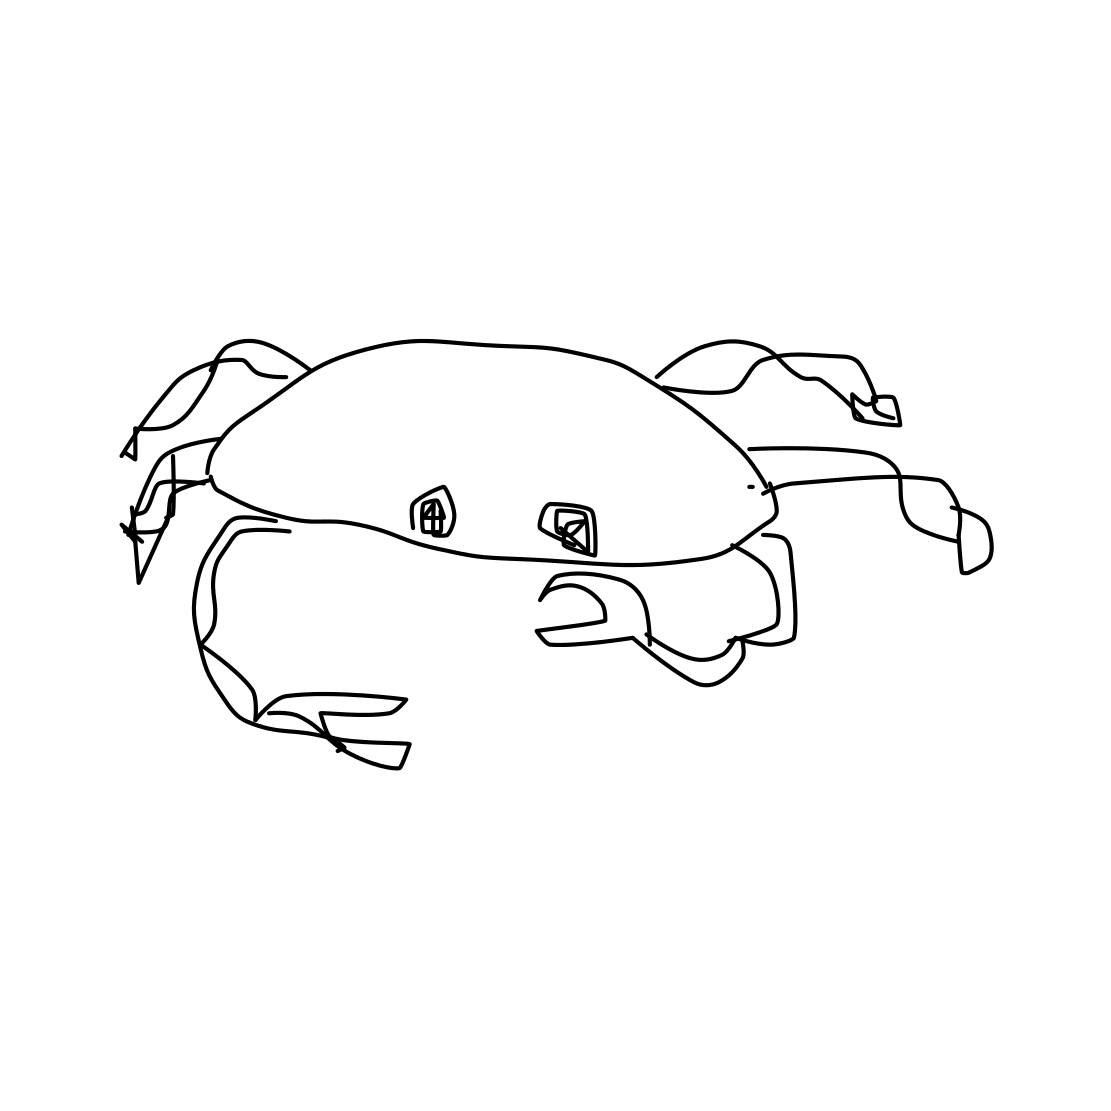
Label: crab